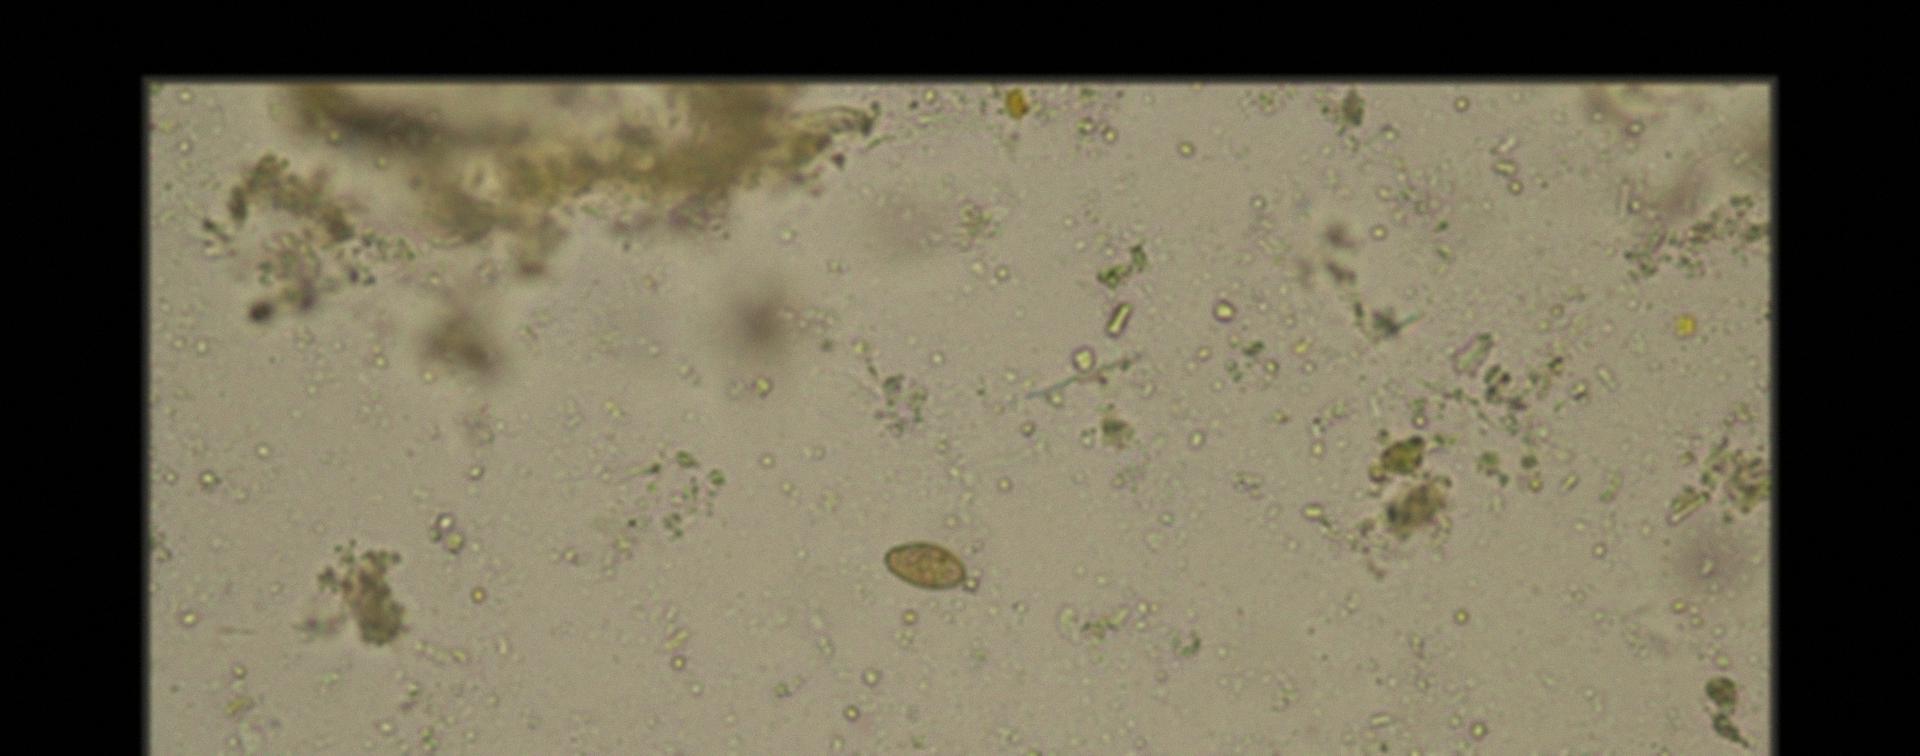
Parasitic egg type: Opisthorchis viverrine